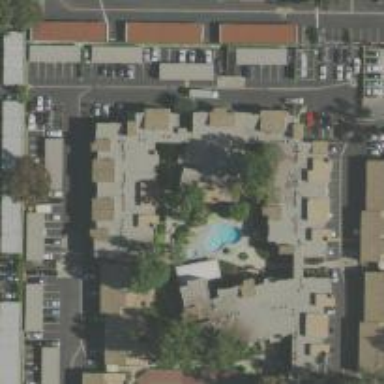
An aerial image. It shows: Swimming pool located in leisure land.